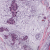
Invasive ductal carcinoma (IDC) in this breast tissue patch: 1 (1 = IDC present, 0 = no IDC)